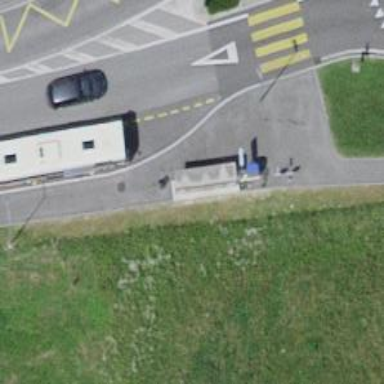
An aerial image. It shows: Bus stop with shelter. It is platform for public transport.